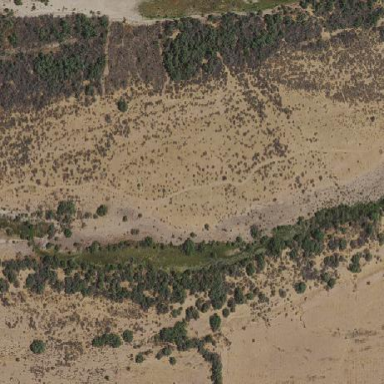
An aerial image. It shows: Patch of scrub vegetation.